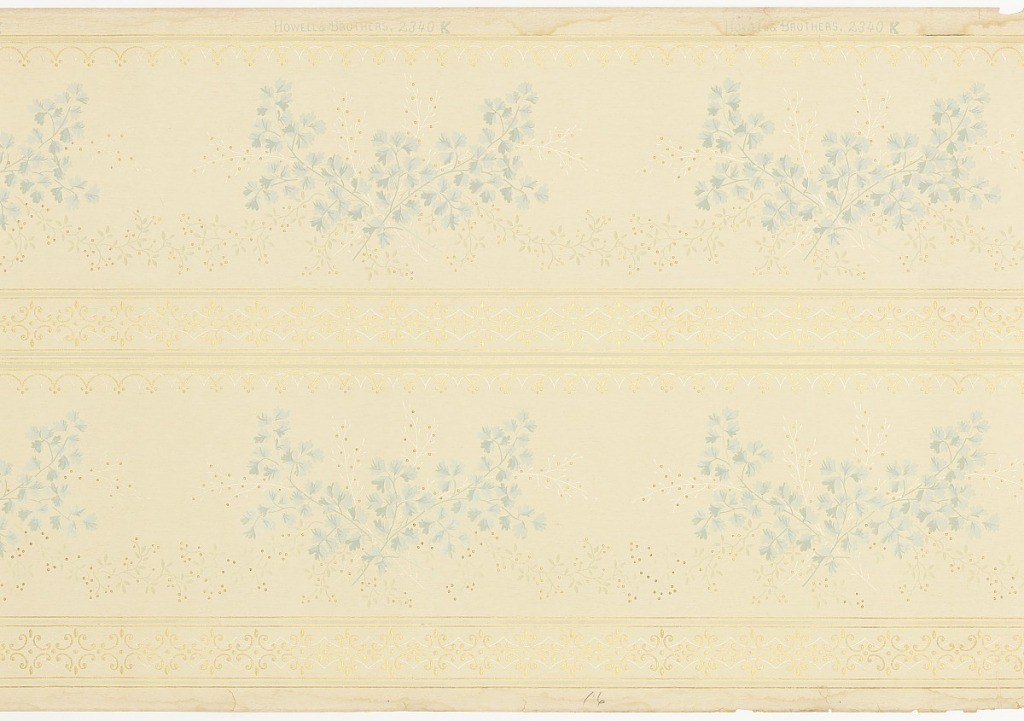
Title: Frieze
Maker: Howell and Brothers, 1835 – 1900
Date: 1905–1915
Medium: Machine-printed paper, liquid mica
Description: Printed two across. Cluster of foliate sprigs and berries, printed in blue and tan on  tan ground.